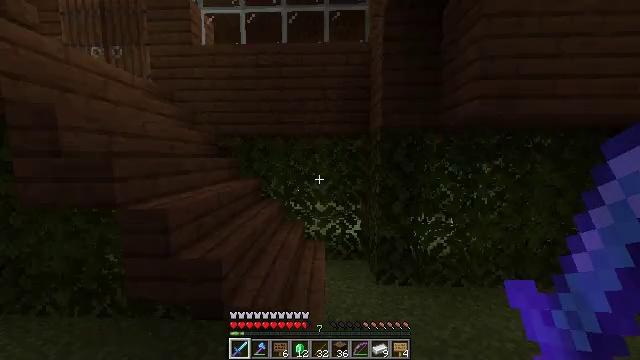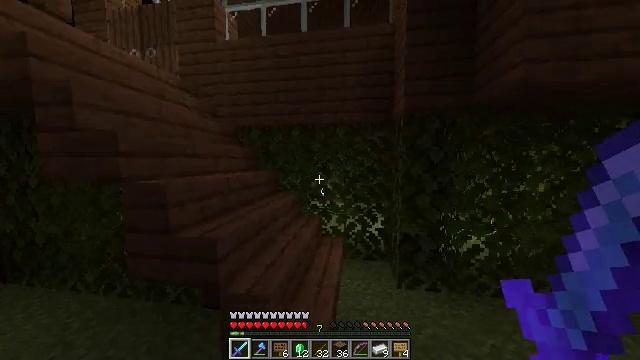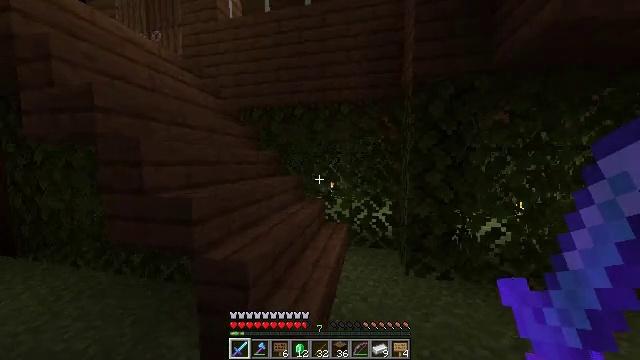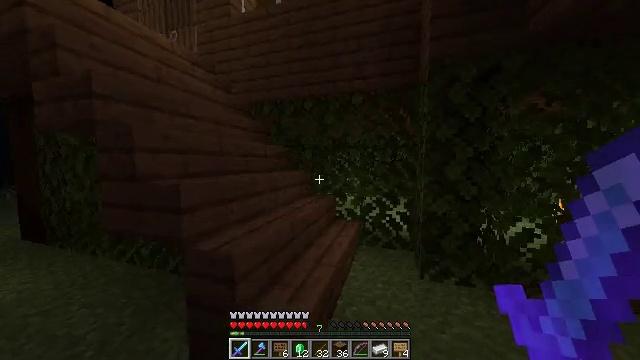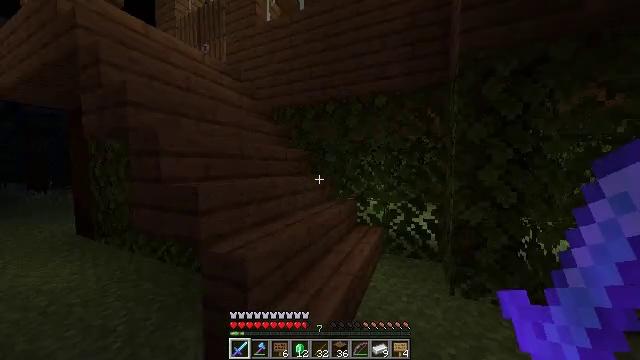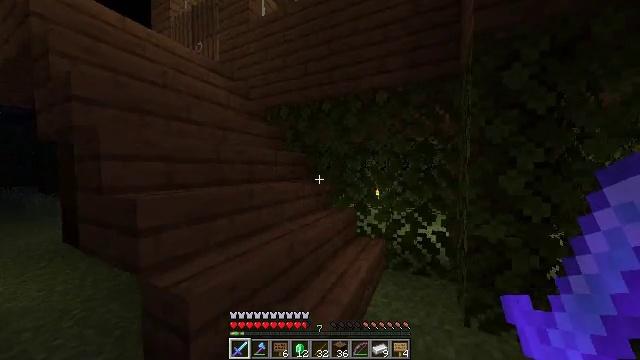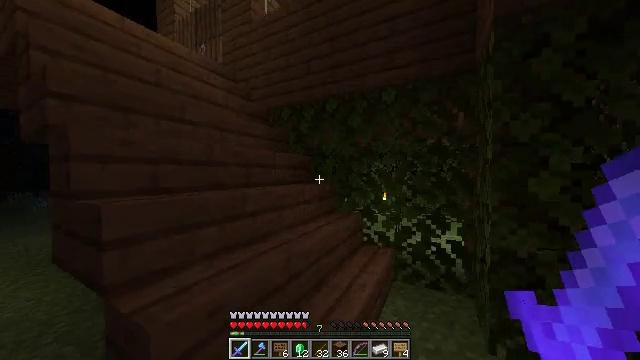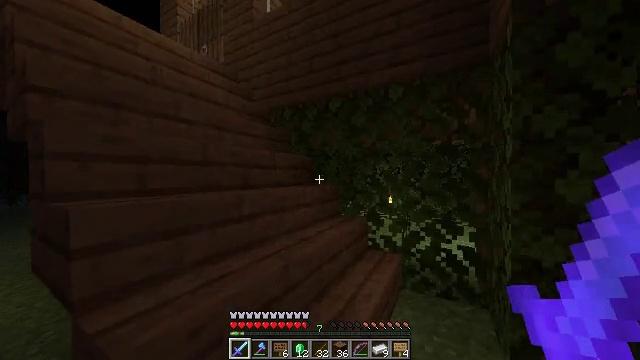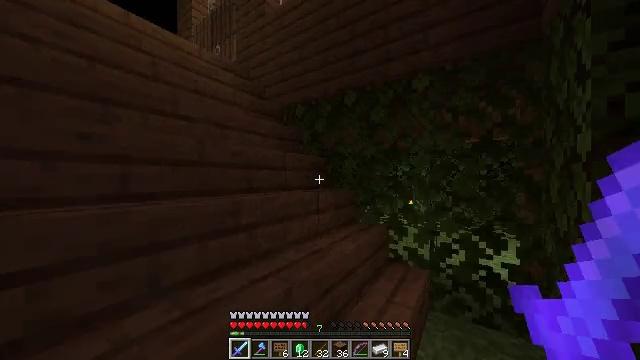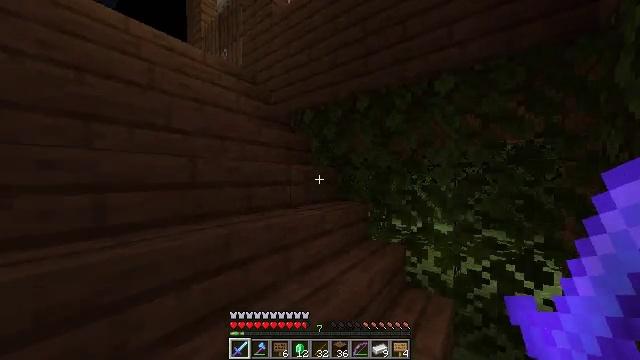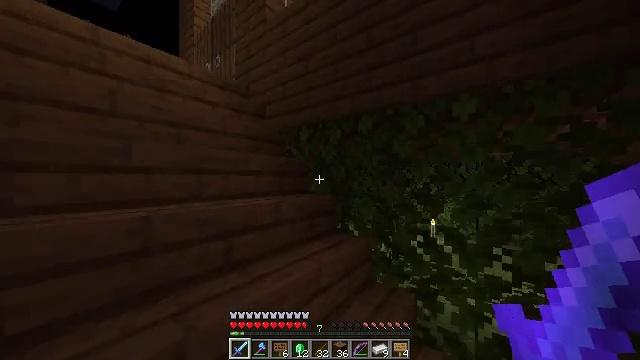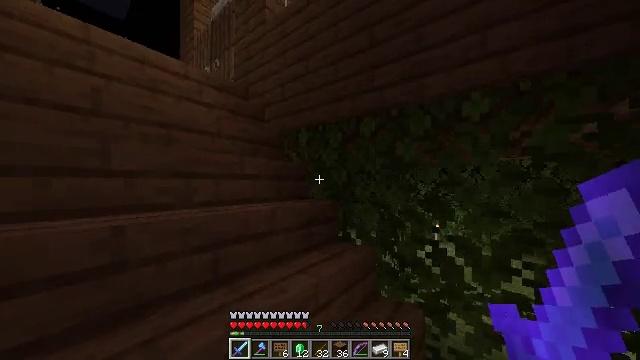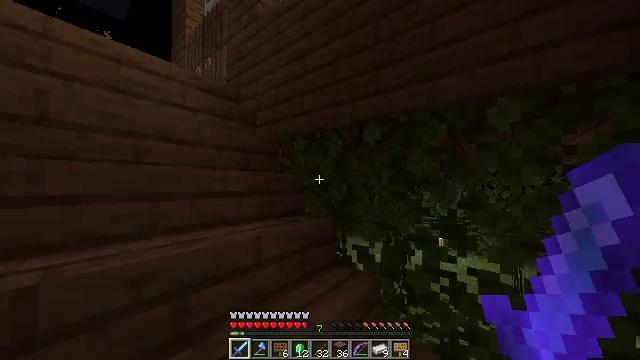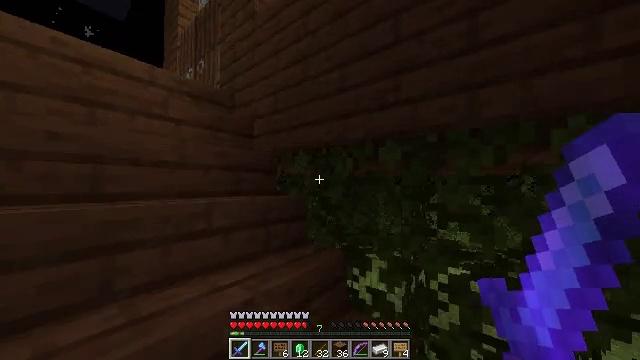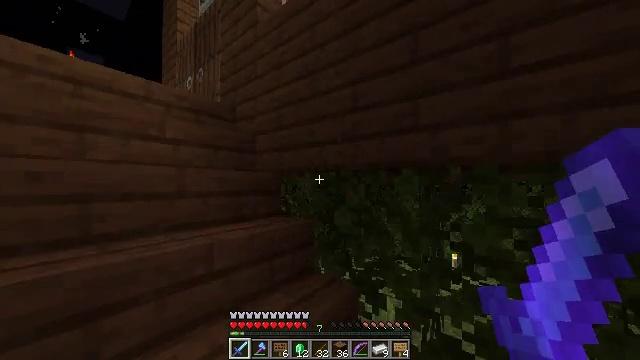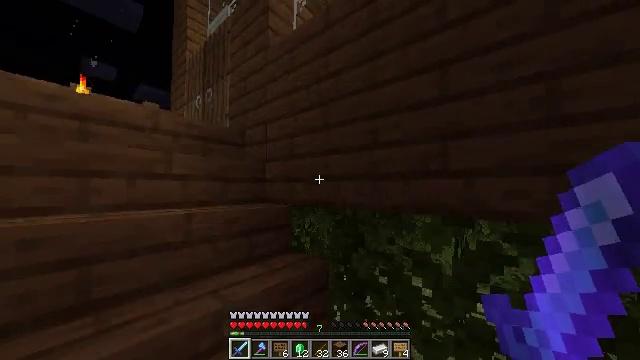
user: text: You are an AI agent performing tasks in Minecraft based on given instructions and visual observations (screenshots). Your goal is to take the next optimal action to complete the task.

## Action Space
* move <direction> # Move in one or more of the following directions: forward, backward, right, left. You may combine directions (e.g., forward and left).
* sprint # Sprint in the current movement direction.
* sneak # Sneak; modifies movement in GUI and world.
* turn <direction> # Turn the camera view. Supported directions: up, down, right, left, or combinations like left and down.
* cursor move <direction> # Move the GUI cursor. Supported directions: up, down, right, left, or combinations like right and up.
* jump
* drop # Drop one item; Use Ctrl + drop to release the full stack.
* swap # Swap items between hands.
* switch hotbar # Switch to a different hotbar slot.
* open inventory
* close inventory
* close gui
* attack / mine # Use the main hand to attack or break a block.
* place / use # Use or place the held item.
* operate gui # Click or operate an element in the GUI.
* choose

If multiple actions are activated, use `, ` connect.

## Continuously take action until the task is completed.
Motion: motion action
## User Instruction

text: Pick up the white bed by breaking it.
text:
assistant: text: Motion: move forward, sprint, turn left and up
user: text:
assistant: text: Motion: move forward, sprint, turn left
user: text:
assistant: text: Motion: move forward, sprint, turn left
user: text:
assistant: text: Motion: move forward, sprint, turn left and up
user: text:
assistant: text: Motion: move forward, sprint, turn left
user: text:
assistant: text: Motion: move forward, sprint, turn left and up
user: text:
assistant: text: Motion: move forward, sprint, turn left
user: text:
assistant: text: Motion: move forward, sprint, turn left
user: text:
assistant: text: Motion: move forward, sprint, turn left
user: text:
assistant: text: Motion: move forward, sprint
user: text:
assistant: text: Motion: move forward, sprint, turn up
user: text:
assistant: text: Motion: move forward, sprint
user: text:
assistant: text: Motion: move forward and move left, sprint
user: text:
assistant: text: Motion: move forward and move left, sprint
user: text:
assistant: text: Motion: move forward and move left, sprint, turn left and up
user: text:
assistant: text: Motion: move forward and move left, sprint, turn left
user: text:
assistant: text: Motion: move forward and move left, sprint
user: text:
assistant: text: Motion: move forward and move left, sprint, turn left and down
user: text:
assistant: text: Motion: move forward and move left, sprint, turn left and down
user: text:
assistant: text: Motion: move forward and move left, sprint, turn left and down
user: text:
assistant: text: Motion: move forward and move left, sprint, turn down
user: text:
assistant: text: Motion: move forward and move left, sprint, turn right and down
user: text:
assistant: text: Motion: move forward and move left, sprint, turn right and down
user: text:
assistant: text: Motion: move forward and move left, sprint, turn right and down
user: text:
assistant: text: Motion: move forward and move left, sprint, turn down
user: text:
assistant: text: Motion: move forward and move left, sprint, turn right and down
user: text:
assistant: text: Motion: move forward and move left, sprint, turn right and down
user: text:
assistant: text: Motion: move forward, sprint, turn right
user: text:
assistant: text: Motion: move forward, sprint, turn right
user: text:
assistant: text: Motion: move forward, sprint, turn right